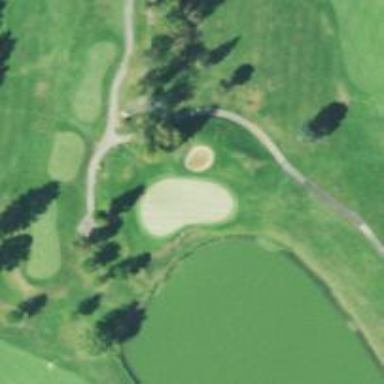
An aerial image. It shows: Golf hole.